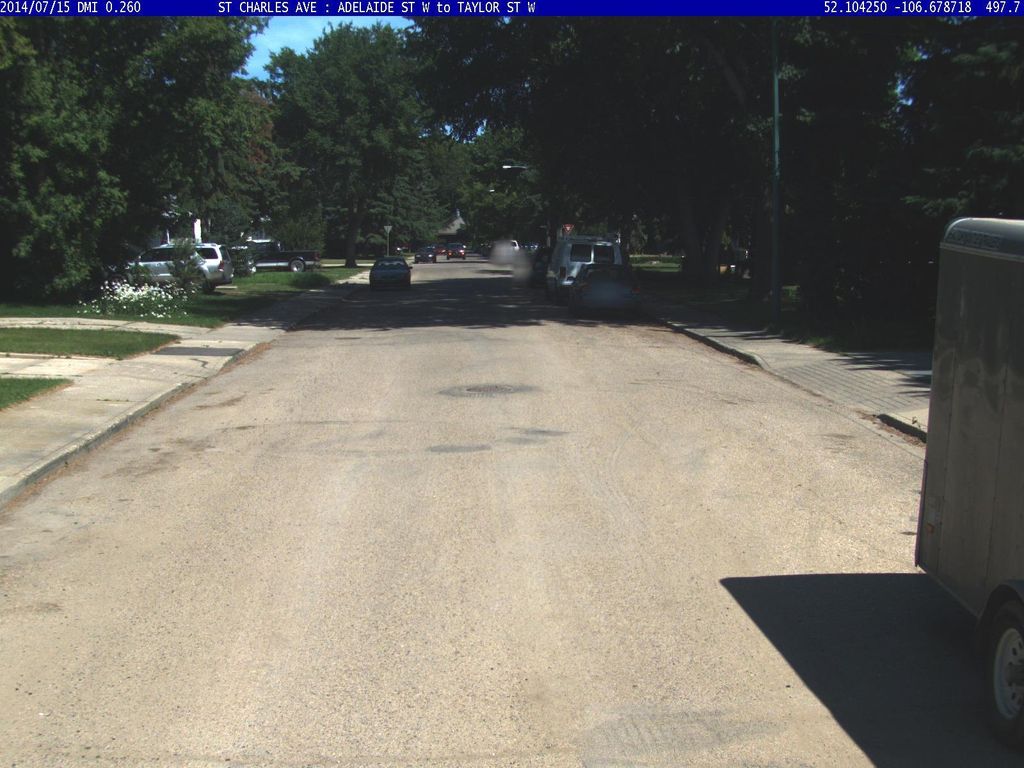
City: saskatoon